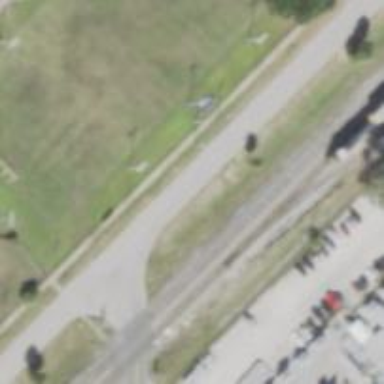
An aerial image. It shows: Railway track.